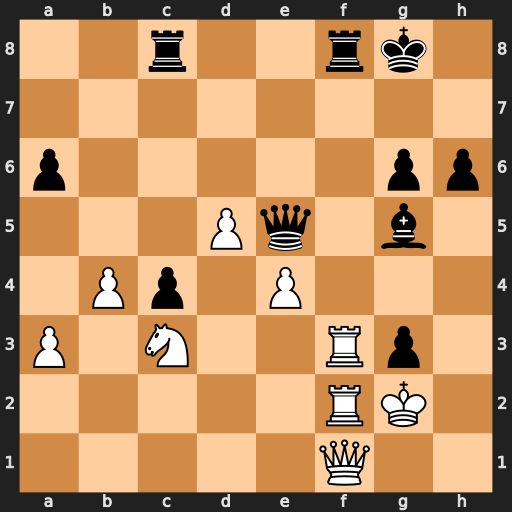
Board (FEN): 2r2rk1/8/p5pp/3Pq1b1/1Pp1P3/P1N2Rp1/5RK1/5Q2
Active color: w
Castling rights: -
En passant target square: -
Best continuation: Rxf8+ Rxf8 Rxf8+